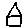
Label: house